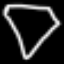
Label: diamond